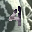
Label: 4